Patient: sex F, age 89
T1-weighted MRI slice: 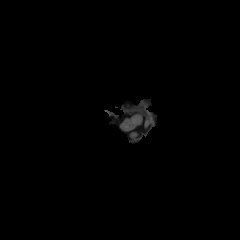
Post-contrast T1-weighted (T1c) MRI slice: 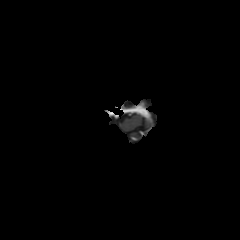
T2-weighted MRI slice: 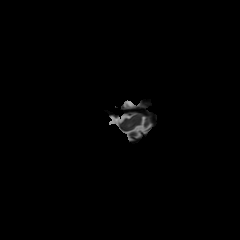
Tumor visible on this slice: no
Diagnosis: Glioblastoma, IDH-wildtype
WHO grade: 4